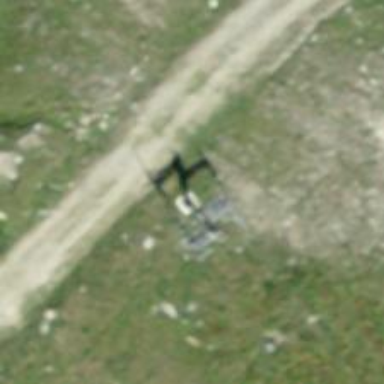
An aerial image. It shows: Pylon used for aerialway.